Question: What number is below 8?
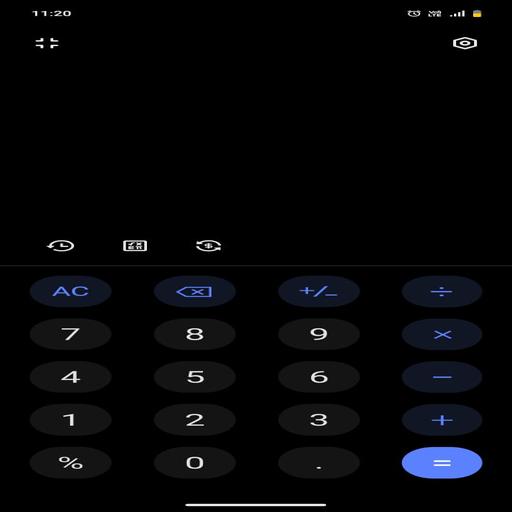
Answer: Five